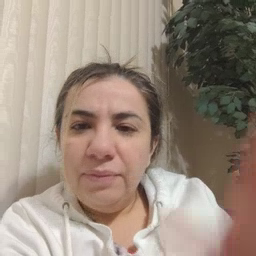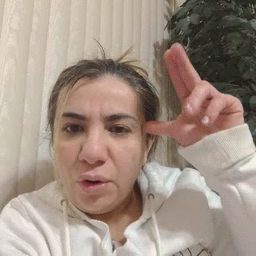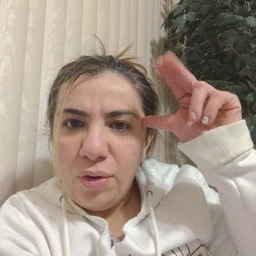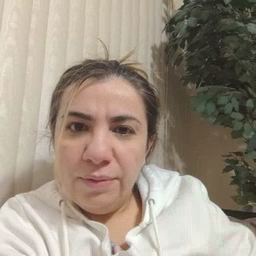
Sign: horse